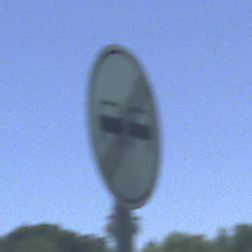
Verkehrszeichen: EndeUeberholverbot
Umgebung: Outdoor, Nature
Tageszeit: Midday
Wetter: Clear
Licht: Natural
Jahreszeit: Summer
Kontrast: HighContrast